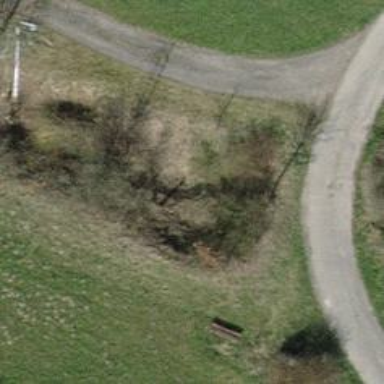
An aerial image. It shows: Culvert tunnel.